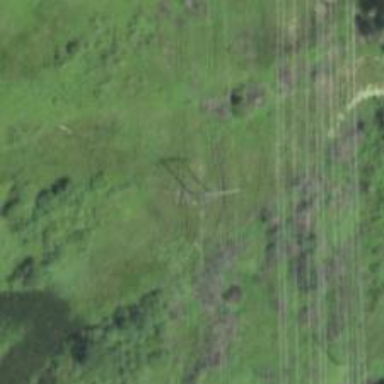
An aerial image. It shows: H-frame power tower with distinctive design.